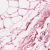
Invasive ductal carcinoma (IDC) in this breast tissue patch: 0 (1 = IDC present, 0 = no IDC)